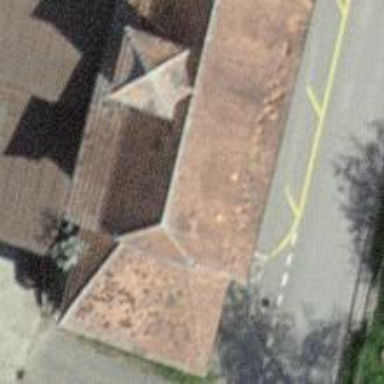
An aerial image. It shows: Rural barn.